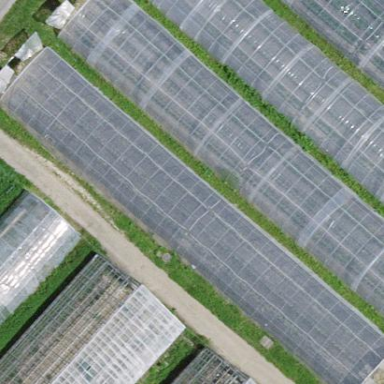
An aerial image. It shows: Greenhouse.